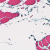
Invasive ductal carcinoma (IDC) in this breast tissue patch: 0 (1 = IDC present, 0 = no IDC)